Interaction volume radius: 5 \u00c5
Interaction volume height: 20 \u00c5
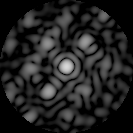
Disorder parameter: 0.5599